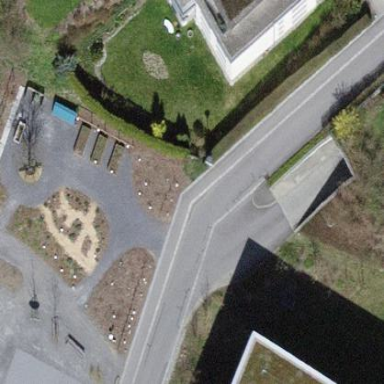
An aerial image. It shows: Community garden providing leisure land.